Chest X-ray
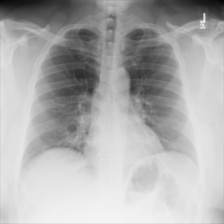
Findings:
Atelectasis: negative
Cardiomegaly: negative
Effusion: negative
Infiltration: negative
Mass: negative
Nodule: negative
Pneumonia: negative
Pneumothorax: negative
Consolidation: negative
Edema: negative
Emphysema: negative
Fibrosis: negative
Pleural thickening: negative
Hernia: negative